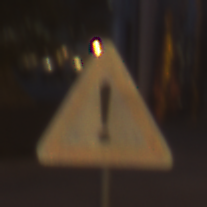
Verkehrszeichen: Gefahrenstelle
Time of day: Night
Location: Outdoor (Urban)
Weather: PartlyCloudy
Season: NotSpecified
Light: Artificial